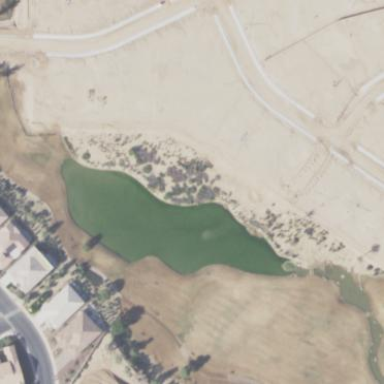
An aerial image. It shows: Pond with natural water.